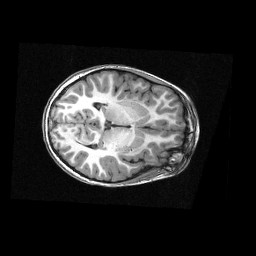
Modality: T1w
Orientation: axial
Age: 9
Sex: female
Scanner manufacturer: siemens
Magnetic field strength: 3 T
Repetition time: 2.3 s
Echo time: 0.00336 s